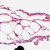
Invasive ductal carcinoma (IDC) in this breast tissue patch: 0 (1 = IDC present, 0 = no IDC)